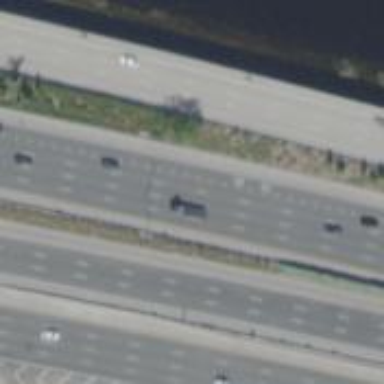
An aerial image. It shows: Asphalt motorway.